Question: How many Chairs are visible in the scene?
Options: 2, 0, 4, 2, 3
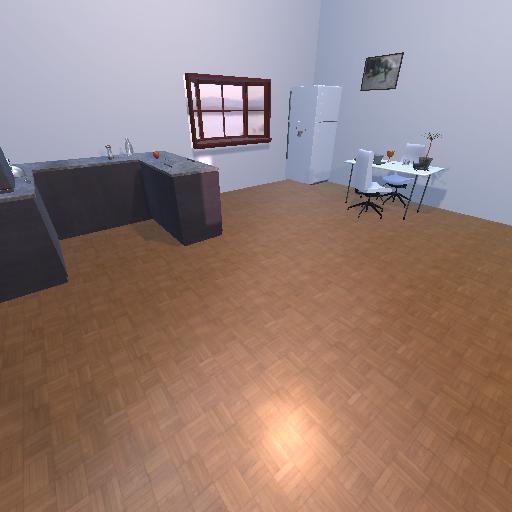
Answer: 2